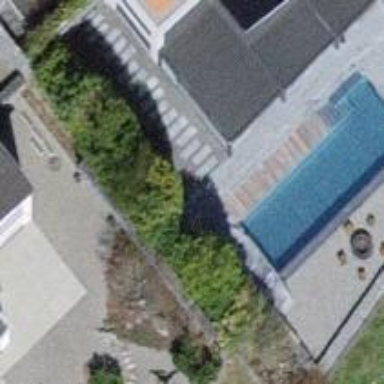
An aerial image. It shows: Swimming pool located in leisure land.